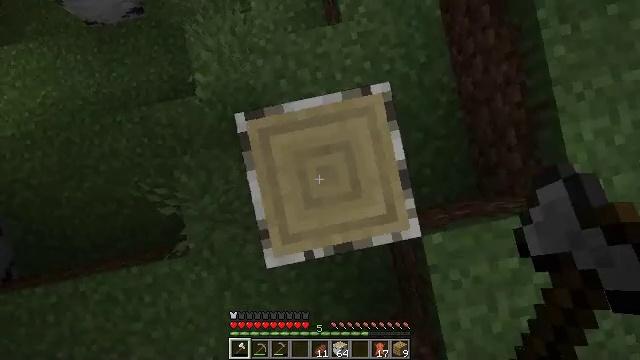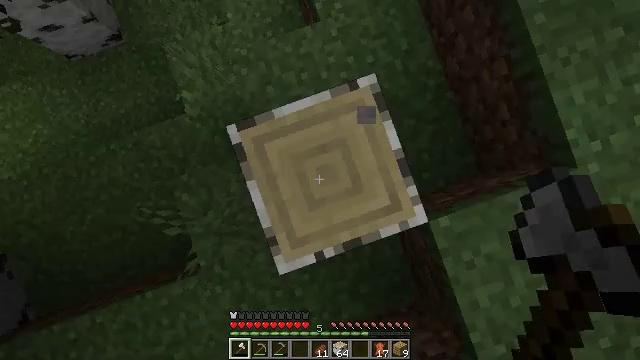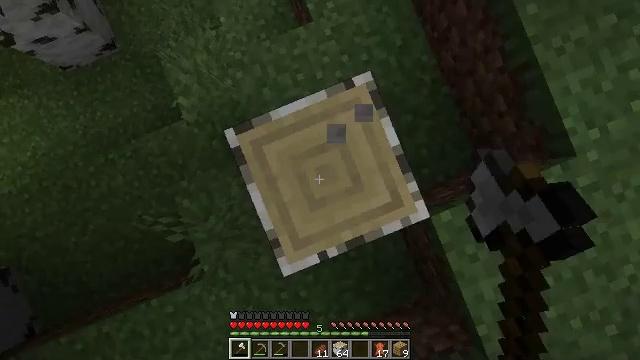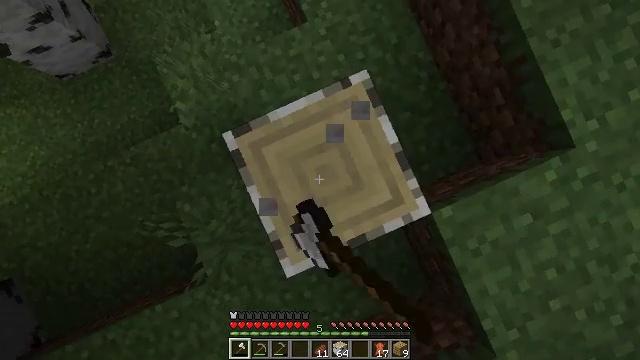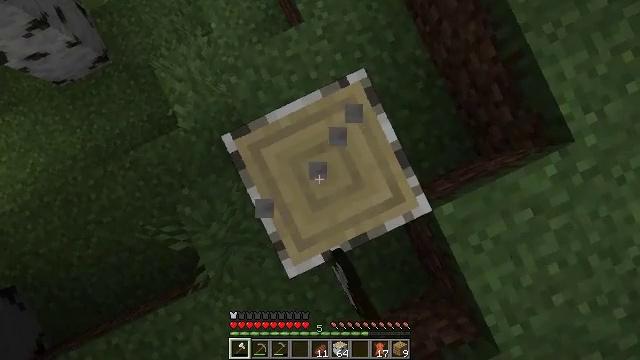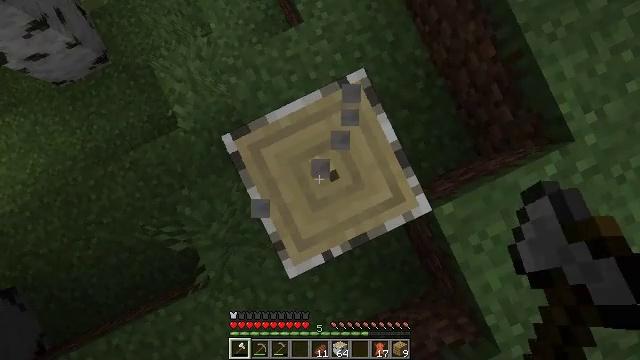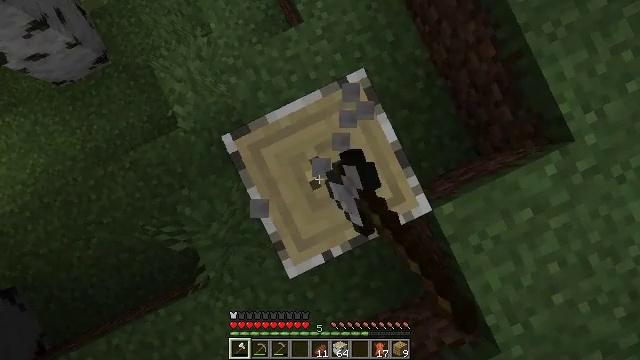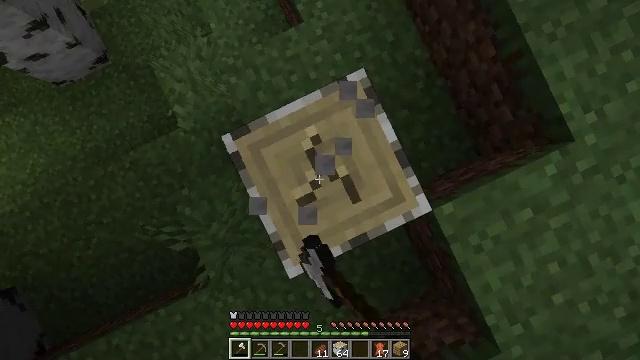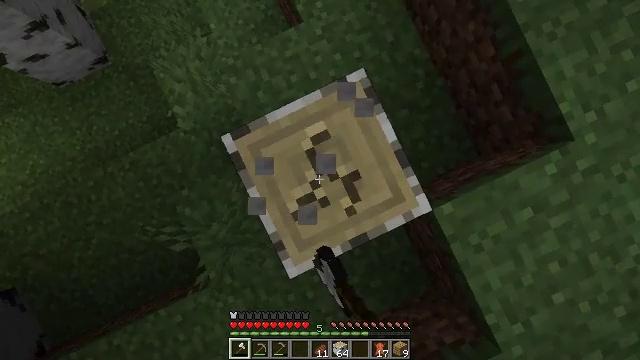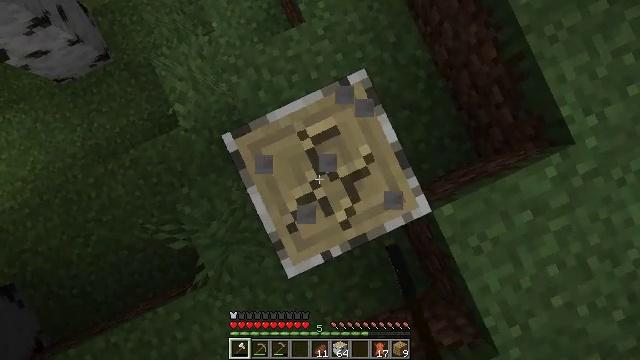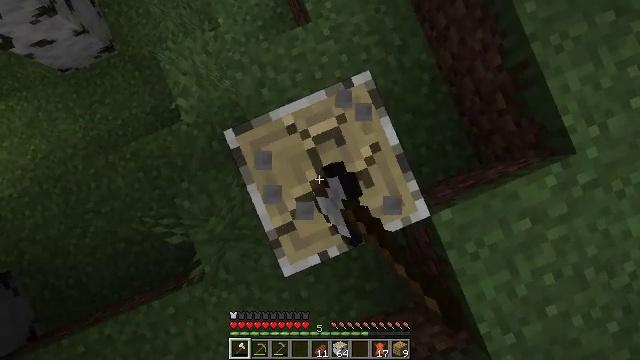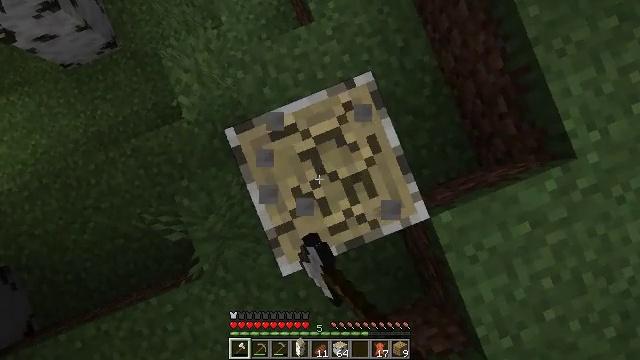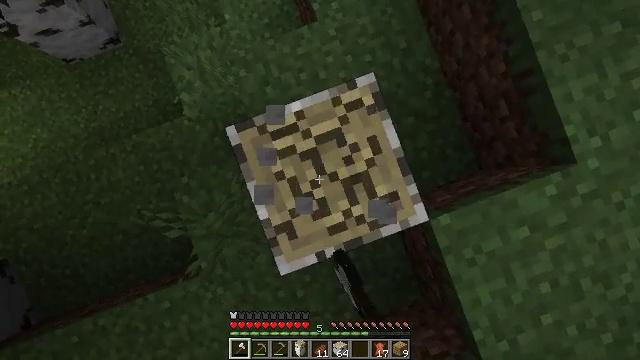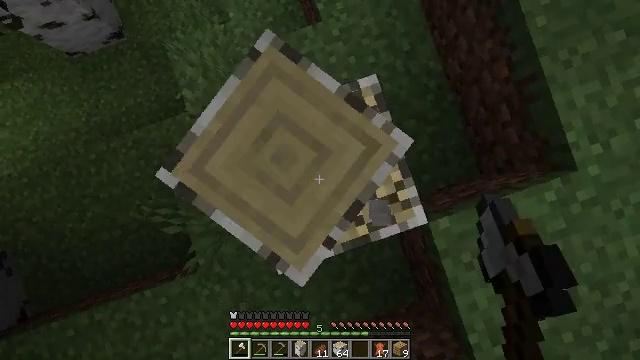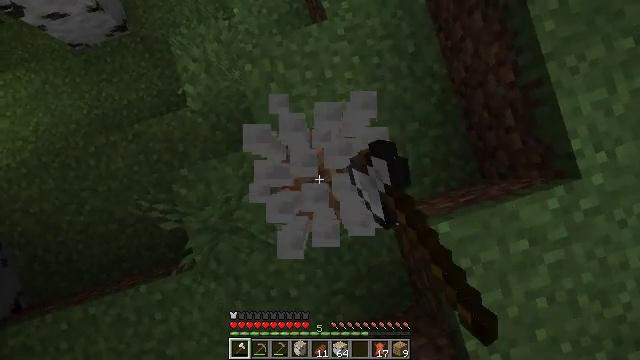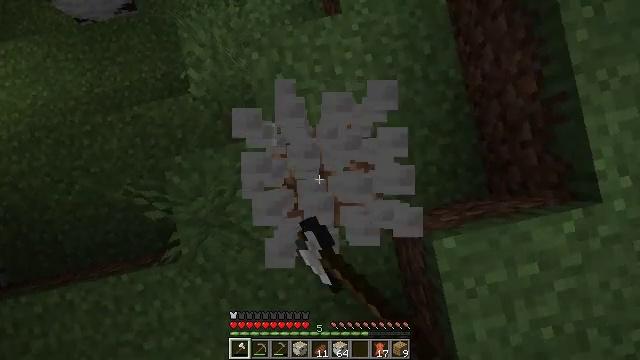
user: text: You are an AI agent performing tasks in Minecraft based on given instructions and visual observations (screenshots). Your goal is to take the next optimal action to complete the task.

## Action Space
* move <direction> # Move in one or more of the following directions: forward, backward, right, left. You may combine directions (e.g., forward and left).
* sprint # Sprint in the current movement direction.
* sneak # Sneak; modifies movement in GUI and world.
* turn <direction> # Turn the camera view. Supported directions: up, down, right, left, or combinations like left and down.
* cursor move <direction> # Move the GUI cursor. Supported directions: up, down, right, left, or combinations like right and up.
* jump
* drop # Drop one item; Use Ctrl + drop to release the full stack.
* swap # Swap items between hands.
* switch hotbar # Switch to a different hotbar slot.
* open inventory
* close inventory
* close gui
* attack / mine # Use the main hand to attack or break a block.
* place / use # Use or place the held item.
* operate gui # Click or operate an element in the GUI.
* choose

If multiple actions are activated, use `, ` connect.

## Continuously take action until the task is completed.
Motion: motion action
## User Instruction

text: Break the birch log in the forest.
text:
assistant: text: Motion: turn right and down, attack / mine
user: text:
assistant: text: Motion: turn right and down, attack / mine
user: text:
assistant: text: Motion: turn right and down, attack / mine
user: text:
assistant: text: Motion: turn right and down, attack / mine
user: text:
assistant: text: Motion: attack / mine
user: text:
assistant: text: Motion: attack / mine
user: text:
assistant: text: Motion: attack / mine
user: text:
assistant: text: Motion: attack / mine
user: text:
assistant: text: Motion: attack / mine
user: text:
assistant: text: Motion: turn left and down, attack / mine
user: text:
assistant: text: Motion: turn left, attack / mine
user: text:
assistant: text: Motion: turn left, attack / mine
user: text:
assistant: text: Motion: turn left, attack / mine
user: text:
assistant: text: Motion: turn left, attack / mine
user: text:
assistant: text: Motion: turn left, attack / mine
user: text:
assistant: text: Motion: turn left and up, attack / mine
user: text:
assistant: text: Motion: turn left and up, attack / mine
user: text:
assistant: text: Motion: turn left and up
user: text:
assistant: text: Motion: turn left and up
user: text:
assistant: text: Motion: turn left and up
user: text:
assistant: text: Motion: turn left and up
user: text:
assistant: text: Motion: turn left and up
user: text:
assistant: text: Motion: turn left and up
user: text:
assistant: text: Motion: turn left and up
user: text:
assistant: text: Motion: turn left and up
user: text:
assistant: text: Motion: turn left and up
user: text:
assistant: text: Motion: turn left and up
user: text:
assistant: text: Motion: turn left and up
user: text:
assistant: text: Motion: move forward, turn left and up
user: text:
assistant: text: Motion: move forward, turn left and up